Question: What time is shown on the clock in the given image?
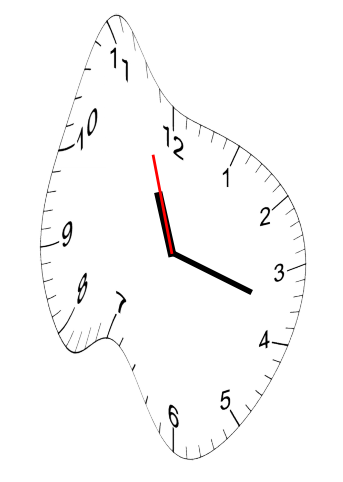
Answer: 11:17:57